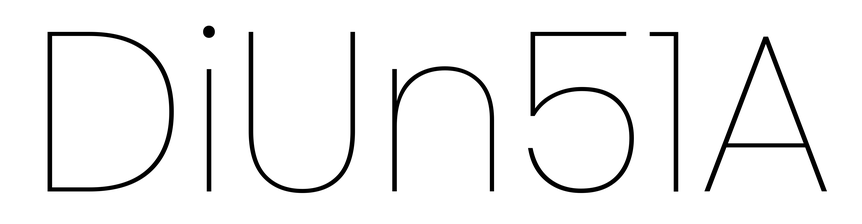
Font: Poppins-Thin